Question: I wanted to unpivot a dataset which looks like this:

To this:
'''
+-------------+-----------------+---------+
| Scenario ID | Distribution ID | Value |
+-------------+-----------------+---------+
| 0 | Number1 | 10 |
| 0 | Number2 | 19 |
| 0 | Number3 | 34.3 |
| 0 | Number4 | 60.31 |
| 0 | Number5 | 104.527 |
+-------------+-----------------+---------+
'''
Using SQL System Management Studio.
I think I should use a code which is based on something like this:
'''
SELECT *
FROM
(
SELECT 1
FROM table_name
) AS cp
UNPIVOT
(
Scenario FOR Scenarios IN (*
) AS up;
'''
Can anyone help me with this? I do not know how to code, just starting.
Thanks in advance!
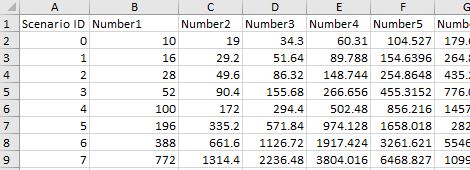
Answer: I would use 'apply' :
'''
select t.scenarioid, tt.distributionId, tt.value
from table t cross apply
( values (Number1, 'Number1'), (Number2, 'Number2'), . . .
) tt (value, distributionId);
'''
Yes, you need to list out all possible 'Numbers' first time only.